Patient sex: F
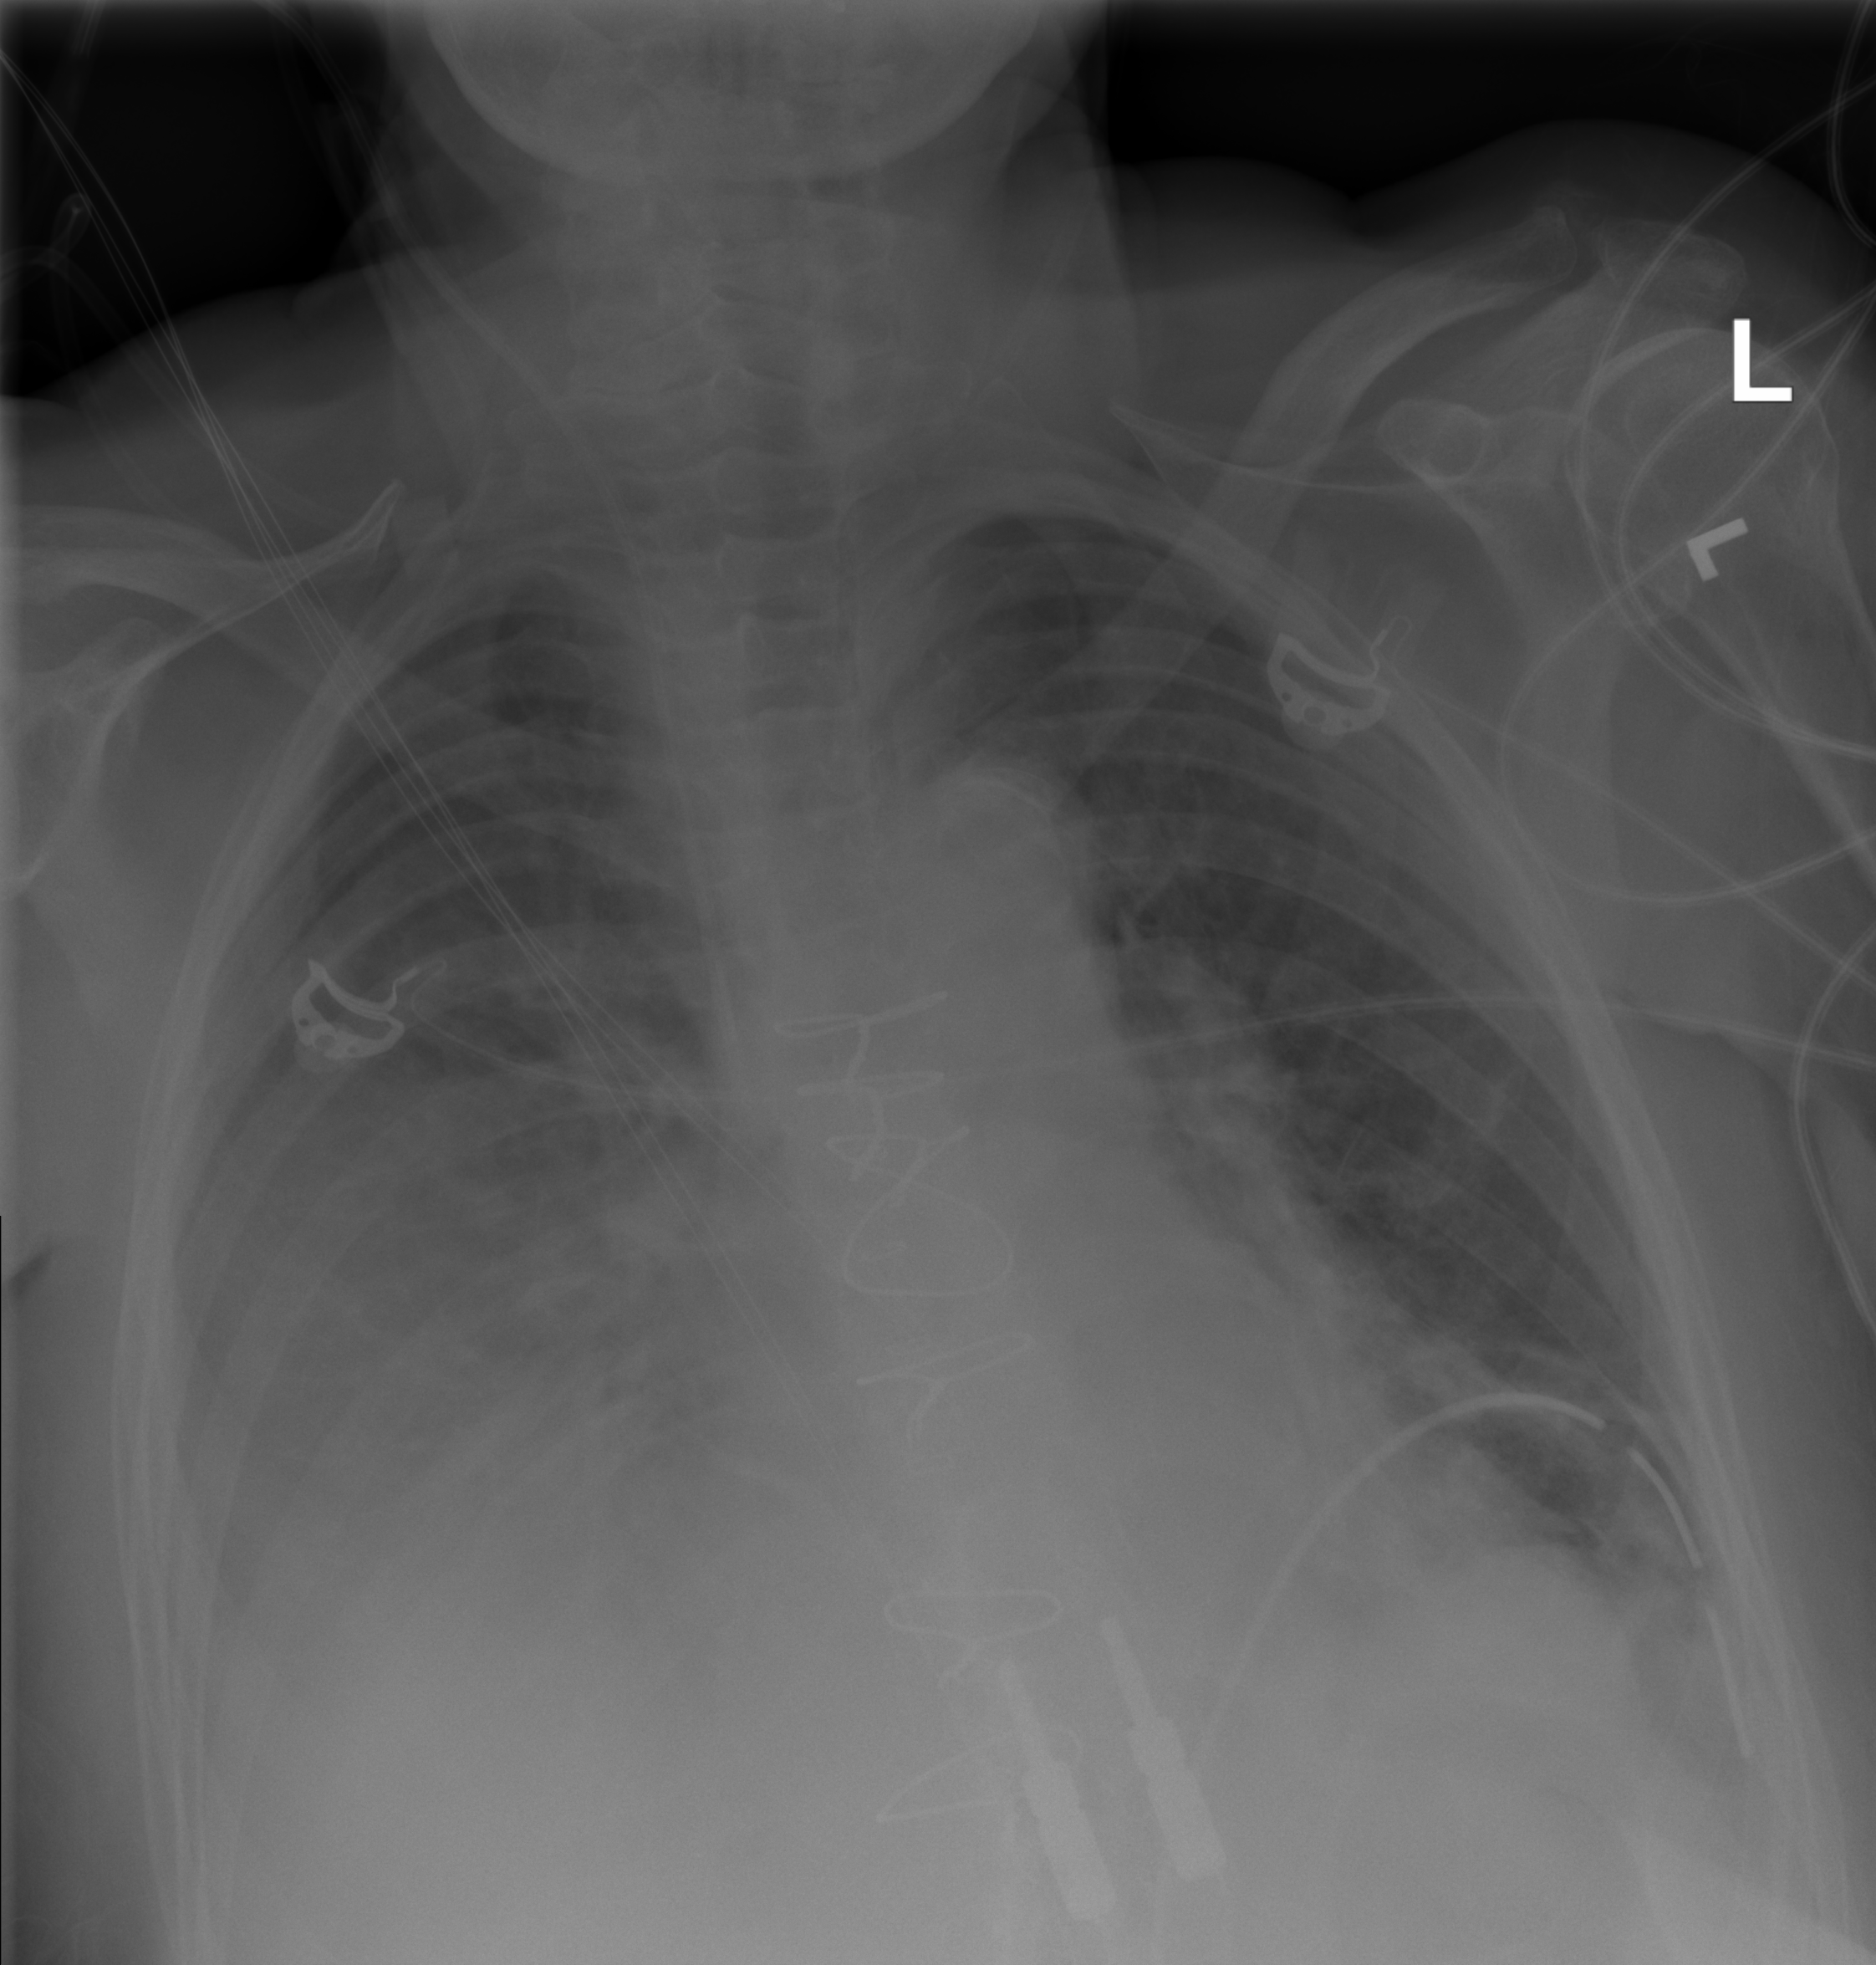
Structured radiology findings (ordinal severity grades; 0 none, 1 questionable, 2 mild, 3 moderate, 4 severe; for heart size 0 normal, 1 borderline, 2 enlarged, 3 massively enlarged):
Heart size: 0
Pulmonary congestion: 2
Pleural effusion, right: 3
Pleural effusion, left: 0
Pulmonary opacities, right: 1
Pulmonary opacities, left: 0
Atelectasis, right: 3
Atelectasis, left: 2